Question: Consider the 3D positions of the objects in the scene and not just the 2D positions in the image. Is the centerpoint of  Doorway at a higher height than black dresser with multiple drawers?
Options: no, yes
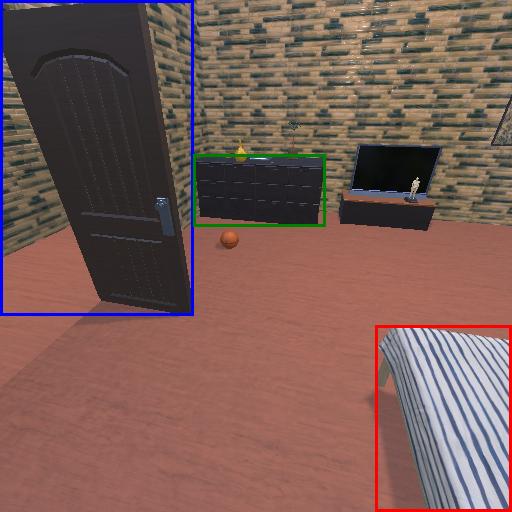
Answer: no